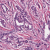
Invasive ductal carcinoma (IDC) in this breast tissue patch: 1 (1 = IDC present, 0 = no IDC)